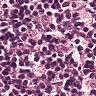
Metastatic tissue present: no